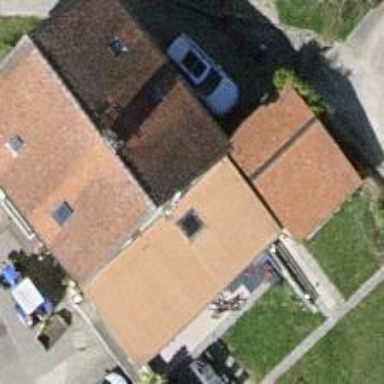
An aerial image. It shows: Detached building with gabled roof.